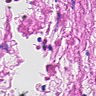
Metastatic tissue present: no